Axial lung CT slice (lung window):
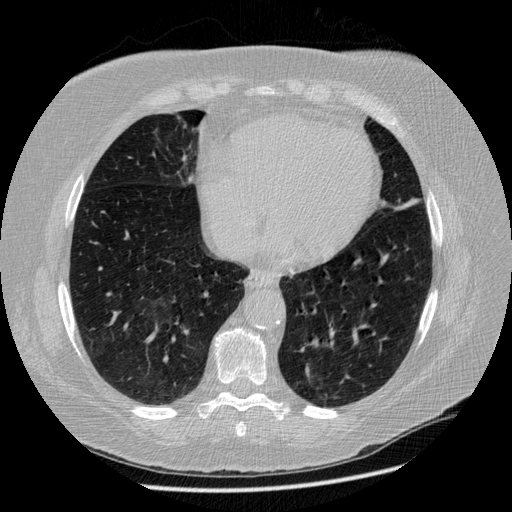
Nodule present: no